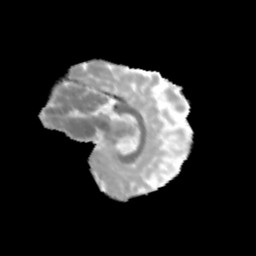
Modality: MD
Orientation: sagittal
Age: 12
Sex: female
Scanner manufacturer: siemens
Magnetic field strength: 3 T
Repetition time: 3.8 s
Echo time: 0.07 s